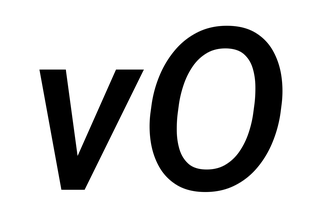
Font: Roboto-Italic_Medium_Italic